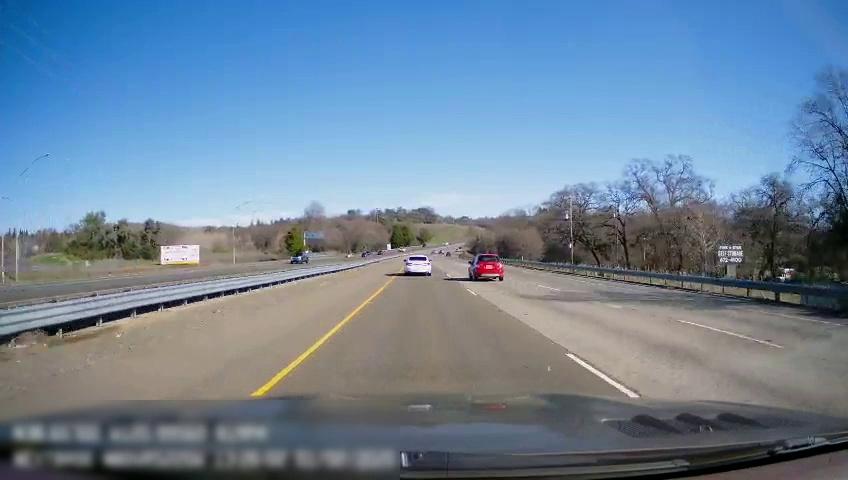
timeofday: Day
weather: Sunny
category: Drivable Space
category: Drivable Space
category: Vehicles | Car
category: Vehicles | Car
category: Vehicles | Truck
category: Lanes | Current Lane
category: Lanes | Current Lane
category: Lanes | Alternate Lane
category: Lanes | Alternate Lane